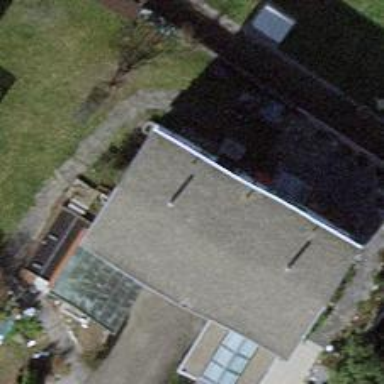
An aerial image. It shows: Gabled building.